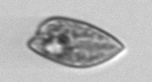
Label: Prorocentrum_dentatum